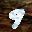
Label: 9